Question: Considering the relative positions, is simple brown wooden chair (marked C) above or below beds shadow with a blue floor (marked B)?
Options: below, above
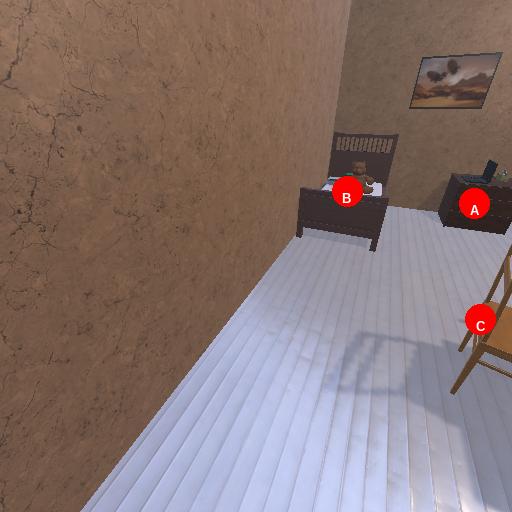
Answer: below